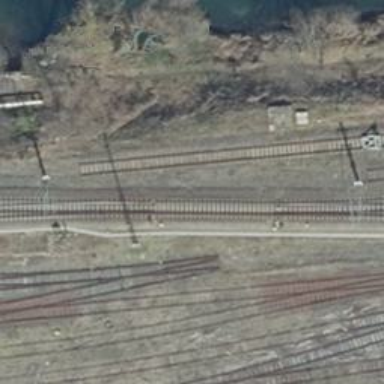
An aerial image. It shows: Railway switch.